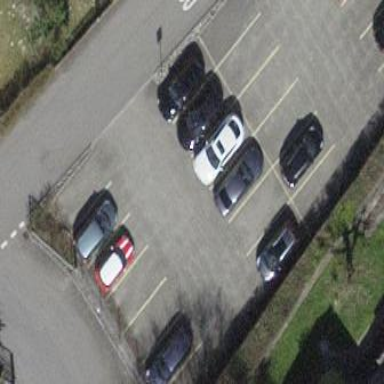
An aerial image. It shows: Parking area with asphalt surface.